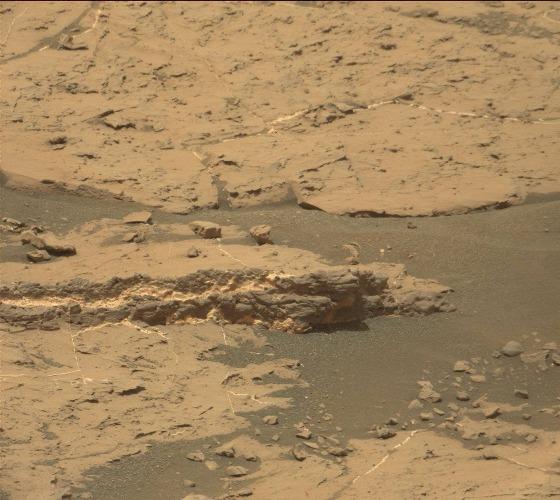
Terrain classes present: Bedrock, Gravel / Sand / Soil, Rock, Shadow